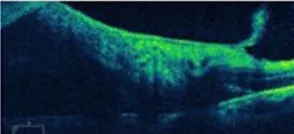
Ocular fundus images from a patient with Terson syndrome with no cerebral hemorrhage. In addition, optical coherence tomography showed retinal detachment, macula lutea and optic papilla traction in the. Right.
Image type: ophthalmic_imaging (oct)